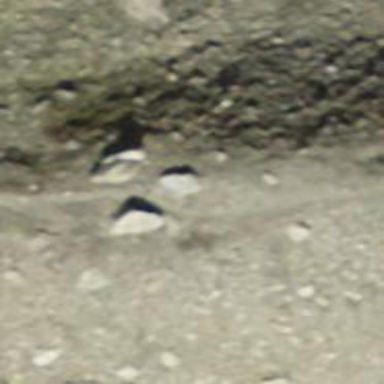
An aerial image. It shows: Path on the ground.